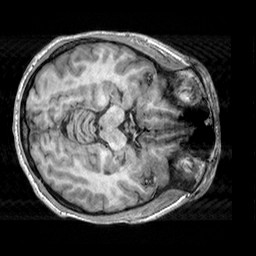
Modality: T1w
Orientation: axial
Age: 40
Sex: male
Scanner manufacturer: siemens
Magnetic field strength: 3 T
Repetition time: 2.3 s
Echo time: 0.00303 s